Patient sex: F
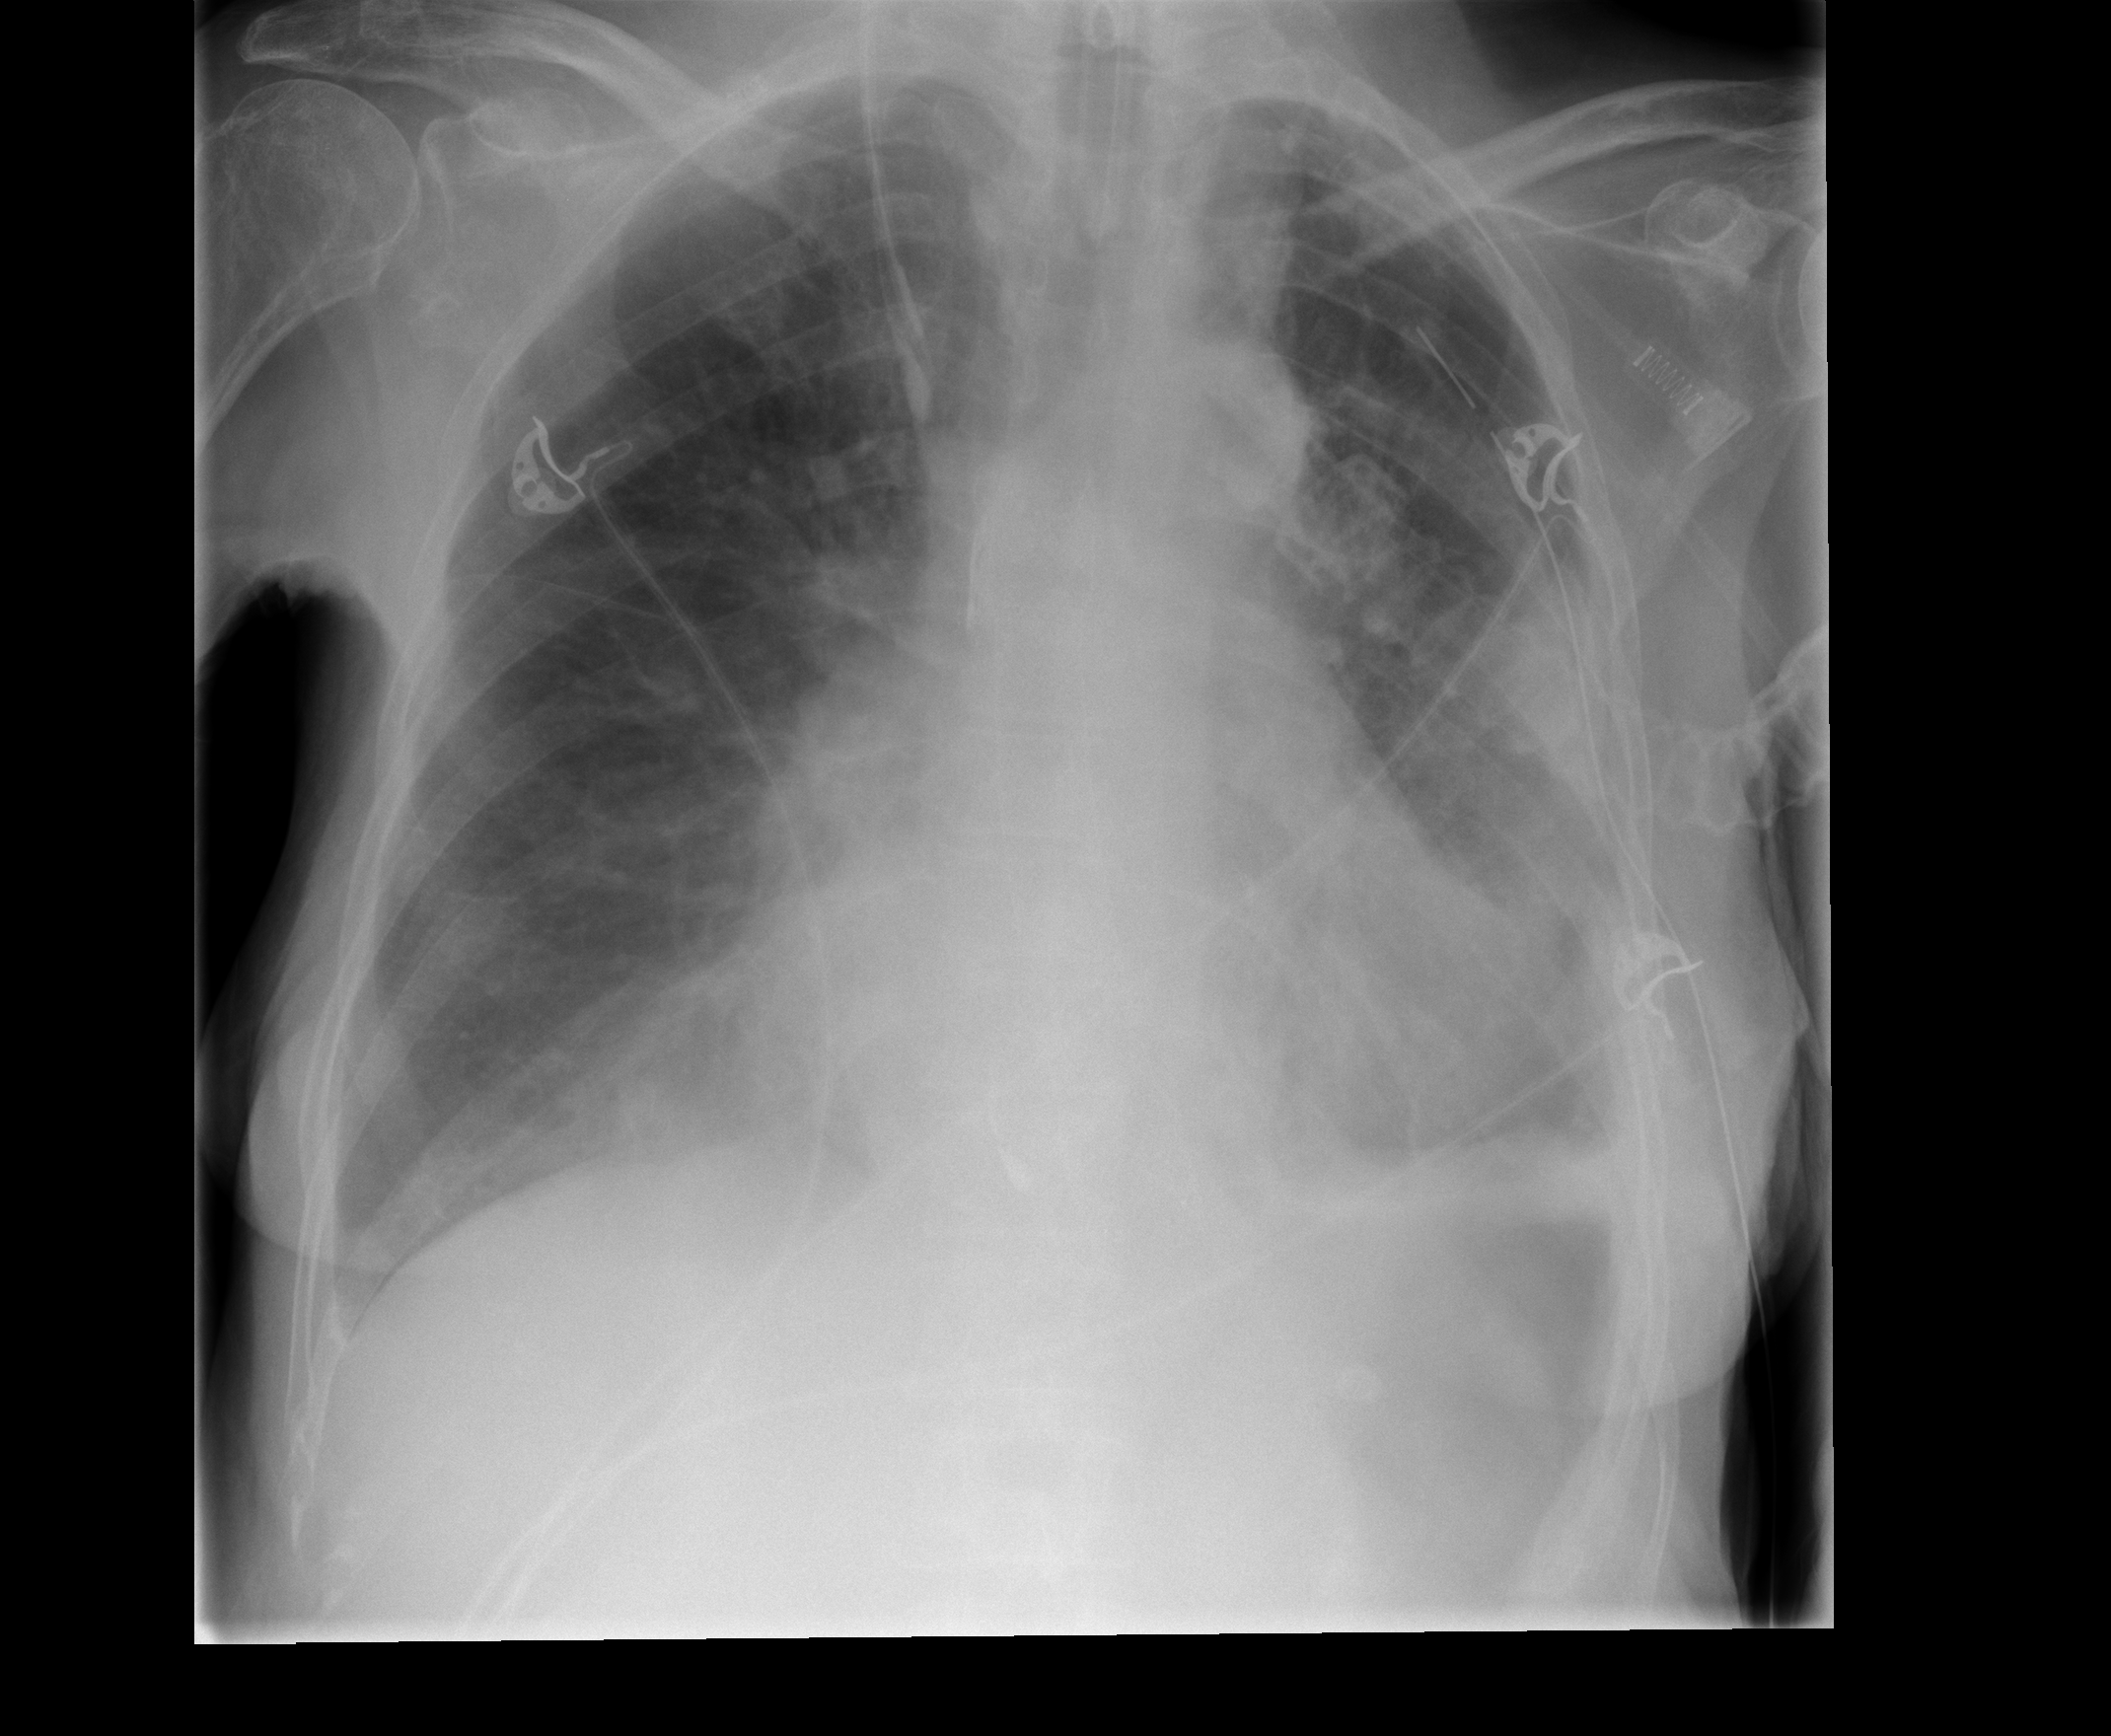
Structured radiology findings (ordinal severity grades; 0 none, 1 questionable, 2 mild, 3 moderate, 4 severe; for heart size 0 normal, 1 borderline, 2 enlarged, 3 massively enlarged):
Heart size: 2
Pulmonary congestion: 2
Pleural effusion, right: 0
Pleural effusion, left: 2
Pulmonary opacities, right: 0
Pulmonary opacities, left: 0
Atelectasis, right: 0
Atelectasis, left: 2